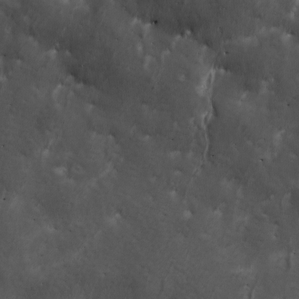
Label: non_frost